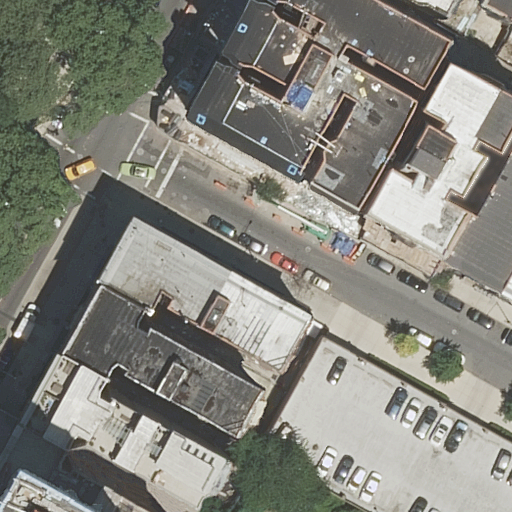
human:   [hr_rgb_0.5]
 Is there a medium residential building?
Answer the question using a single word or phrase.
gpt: yes

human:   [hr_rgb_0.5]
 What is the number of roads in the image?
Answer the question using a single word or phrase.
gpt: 2

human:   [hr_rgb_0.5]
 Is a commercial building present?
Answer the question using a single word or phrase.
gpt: no

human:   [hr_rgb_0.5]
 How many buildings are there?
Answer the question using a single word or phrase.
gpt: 11

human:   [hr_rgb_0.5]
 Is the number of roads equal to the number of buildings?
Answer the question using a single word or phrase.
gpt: no

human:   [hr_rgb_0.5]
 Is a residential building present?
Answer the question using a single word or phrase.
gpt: yes

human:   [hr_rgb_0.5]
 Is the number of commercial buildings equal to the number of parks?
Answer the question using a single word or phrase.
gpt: no

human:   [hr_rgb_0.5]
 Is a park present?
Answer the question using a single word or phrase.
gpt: yes

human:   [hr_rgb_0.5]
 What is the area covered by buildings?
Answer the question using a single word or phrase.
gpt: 4653m2

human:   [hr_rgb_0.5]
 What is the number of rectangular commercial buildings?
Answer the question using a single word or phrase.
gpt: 0

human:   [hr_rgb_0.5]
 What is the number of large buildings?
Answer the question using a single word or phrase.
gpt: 4

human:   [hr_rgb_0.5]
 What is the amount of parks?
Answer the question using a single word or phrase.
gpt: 1

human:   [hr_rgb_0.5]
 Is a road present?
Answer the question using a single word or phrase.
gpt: yes

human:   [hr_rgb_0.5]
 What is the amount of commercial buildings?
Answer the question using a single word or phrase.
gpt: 0

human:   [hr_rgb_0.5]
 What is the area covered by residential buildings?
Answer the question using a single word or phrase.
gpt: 4653m2

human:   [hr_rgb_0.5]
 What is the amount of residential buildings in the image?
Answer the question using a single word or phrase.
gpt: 11

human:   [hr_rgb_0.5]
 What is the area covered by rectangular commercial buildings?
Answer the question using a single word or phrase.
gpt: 0m2

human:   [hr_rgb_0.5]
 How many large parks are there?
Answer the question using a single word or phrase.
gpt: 1

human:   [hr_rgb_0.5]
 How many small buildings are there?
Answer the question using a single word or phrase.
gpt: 3

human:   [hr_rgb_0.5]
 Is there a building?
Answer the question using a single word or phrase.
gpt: yes

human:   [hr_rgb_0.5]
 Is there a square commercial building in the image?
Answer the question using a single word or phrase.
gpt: no

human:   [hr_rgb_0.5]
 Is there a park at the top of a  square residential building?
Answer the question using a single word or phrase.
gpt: no

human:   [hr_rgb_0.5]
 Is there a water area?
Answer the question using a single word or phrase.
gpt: no

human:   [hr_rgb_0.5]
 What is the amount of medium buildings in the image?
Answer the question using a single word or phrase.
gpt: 4

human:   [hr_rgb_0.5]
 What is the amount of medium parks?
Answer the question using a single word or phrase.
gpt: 0

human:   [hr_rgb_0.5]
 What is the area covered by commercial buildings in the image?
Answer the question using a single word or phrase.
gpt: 0m2

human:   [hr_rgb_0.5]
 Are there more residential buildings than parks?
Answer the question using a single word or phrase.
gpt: yes

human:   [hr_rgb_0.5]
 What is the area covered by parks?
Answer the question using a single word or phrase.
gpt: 10636m2

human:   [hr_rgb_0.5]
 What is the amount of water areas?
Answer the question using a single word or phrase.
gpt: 0

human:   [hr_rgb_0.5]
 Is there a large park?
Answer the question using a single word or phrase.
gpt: yes

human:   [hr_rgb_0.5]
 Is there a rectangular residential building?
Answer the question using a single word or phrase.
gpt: yes

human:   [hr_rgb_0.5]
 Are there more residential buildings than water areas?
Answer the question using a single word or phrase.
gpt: yes

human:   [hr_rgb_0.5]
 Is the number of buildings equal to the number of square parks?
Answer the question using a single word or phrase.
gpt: no

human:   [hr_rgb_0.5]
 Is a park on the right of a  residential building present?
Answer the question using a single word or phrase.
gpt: no

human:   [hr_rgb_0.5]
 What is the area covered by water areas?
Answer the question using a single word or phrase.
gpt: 0m2

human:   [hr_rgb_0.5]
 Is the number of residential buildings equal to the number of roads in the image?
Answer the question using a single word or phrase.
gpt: no

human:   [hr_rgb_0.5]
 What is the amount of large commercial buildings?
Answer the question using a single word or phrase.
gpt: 0

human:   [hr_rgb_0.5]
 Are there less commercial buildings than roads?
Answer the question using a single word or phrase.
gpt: yes

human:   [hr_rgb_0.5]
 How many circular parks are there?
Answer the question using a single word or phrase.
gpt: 0

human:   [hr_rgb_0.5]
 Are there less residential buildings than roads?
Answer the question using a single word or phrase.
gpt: no

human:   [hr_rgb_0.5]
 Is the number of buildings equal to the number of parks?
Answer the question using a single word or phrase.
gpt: no

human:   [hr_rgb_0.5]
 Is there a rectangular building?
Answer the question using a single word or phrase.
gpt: yes

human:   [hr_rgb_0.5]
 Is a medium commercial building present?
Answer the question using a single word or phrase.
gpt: no

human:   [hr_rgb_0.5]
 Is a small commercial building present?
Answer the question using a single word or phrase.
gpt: no

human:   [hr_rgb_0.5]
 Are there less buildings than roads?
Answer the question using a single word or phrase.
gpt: no

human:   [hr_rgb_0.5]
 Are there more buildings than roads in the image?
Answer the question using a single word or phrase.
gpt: yes

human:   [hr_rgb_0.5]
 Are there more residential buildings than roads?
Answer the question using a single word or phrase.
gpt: yes

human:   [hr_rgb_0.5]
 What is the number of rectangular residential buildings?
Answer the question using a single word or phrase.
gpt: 6

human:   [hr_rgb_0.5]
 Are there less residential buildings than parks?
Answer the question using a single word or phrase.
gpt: no

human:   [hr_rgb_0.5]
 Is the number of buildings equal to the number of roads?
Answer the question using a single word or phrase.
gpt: no

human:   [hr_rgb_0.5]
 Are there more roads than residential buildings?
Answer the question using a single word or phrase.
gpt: no

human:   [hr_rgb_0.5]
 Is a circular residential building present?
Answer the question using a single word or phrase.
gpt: no

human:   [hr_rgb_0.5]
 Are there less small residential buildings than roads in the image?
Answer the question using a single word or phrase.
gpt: no

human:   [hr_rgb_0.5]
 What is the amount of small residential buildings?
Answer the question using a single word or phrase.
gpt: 3

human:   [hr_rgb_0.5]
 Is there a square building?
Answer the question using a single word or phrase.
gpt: no

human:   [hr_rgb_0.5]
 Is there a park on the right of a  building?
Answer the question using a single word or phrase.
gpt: no

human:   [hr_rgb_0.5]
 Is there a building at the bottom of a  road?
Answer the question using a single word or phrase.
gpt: yes

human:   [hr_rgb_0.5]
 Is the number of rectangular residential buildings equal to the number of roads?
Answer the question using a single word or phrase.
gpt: no

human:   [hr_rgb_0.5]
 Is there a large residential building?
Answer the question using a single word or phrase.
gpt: yes

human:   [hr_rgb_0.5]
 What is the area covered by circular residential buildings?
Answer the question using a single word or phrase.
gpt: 0m2

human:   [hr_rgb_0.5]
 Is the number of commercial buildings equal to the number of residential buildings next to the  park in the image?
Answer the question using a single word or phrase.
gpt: no

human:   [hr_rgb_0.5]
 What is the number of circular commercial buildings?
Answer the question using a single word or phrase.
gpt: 0

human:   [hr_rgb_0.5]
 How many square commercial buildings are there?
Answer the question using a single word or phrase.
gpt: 0

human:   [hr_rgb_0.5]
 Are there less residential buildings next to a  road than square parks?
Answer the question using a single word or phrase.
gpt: no